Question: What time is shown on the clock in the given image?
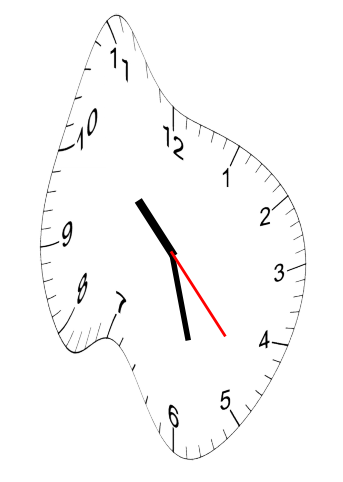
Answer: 10:27:23